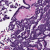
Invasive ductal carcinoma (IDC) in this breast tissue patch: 0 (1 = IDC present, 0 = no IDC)